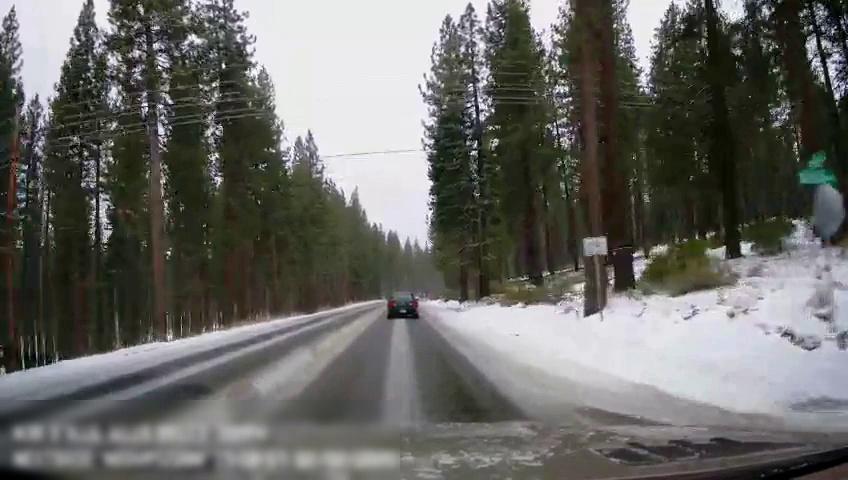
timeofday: Day
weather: Snowy
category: Drivable Space
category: Vehicles | Car
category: Traffic | Signs
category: Traffic | Signs
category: Traffic | Signs